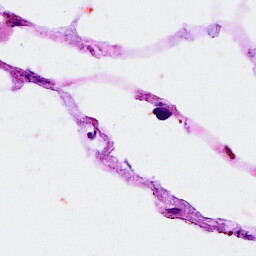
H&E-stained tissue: Breast